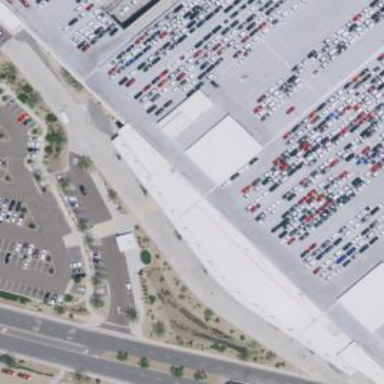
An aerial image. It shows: Car rental service.